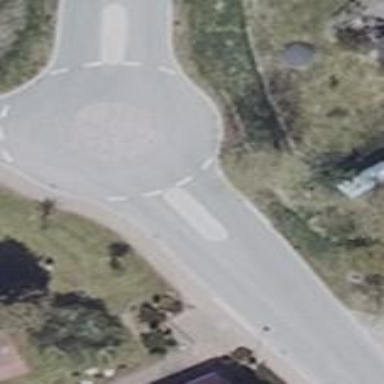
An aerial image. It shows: Roundabout on residential road.